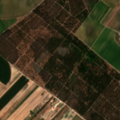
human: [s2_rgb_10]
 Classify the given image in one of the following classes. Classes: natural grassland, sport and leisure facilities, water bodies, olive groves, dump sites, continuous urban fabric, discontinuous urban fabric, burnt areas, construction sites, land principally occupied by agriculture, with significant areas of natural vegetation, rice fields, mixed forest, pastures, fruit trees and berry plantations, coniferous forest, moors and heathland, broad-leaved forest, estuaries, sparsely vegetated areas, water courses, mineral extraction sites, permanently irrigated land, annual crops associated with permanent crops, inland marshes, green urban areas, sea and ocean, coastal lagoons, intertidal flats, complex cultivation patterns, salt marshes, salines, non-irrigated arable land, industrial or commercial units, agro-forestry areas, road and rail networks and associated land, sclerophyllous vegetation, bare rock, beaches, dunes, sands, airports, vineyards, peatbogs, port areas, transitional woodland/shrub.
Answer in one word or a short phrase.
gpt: permanently irrigated land, complex cultivation patterns, coniferous forest, mixed forest, transitional woodland/shrub